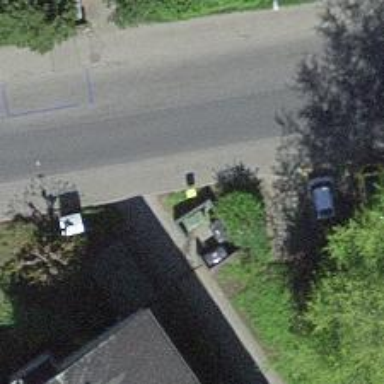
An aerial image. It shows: Post box.